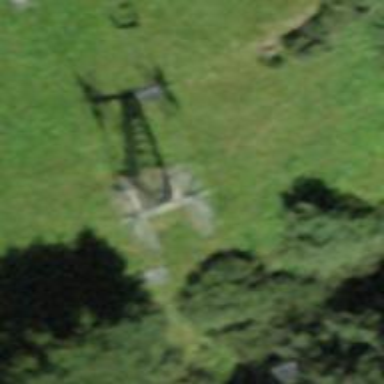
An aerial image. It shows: Pylon used for aerialway.